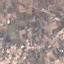
Land use / land cover class: PermanentCrop